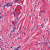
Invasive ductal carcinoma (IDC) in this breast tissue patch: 0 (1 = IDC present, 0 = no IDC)